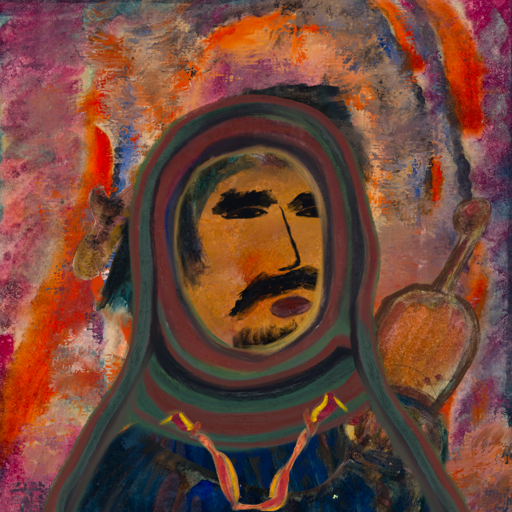
Background: Experience, Head And Neck Side: Pipe, Face Side: Mosgoul, Bust: Pipe, Hair Side: Pipe, Head Accessory: After_Raid_Scarf, Second Necklace: Gypsy_Mother_1, Necklace: Blank, Baby: Blank